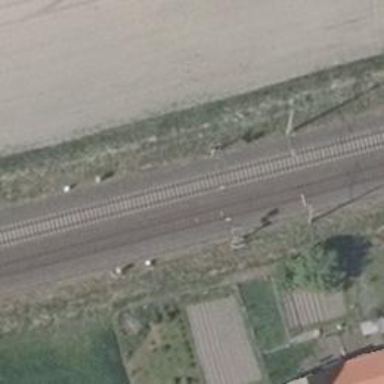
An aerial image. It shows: Railway signal.